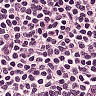
Metastatic tissue present: no